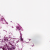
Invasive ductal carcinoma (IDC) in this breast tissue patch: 0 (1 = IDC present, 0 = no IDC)